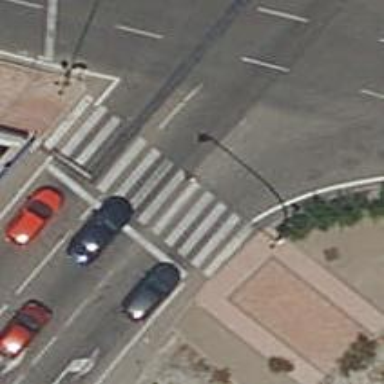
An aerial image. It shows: Road with traffic signals and zebra crossing with traffic signals.